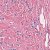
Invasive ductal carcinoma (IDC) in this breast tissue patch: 1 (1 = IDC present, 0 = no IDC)